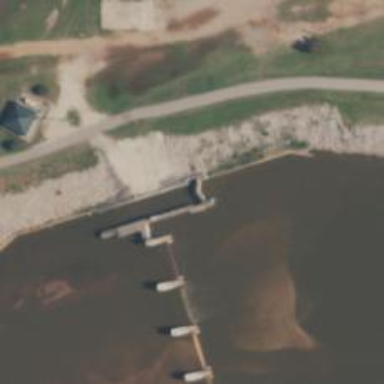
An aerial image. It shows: Lock gate along waterway.